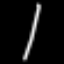
Label: line